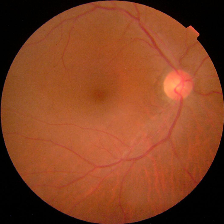
Diabetic retinopathy grade: No DR